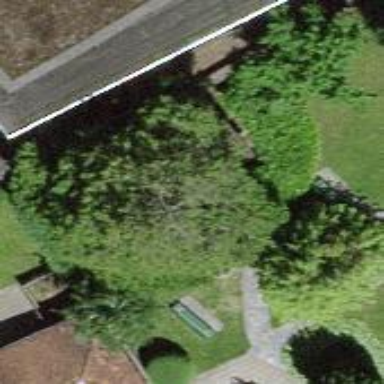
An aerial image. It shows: Bench.